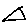
Label: line